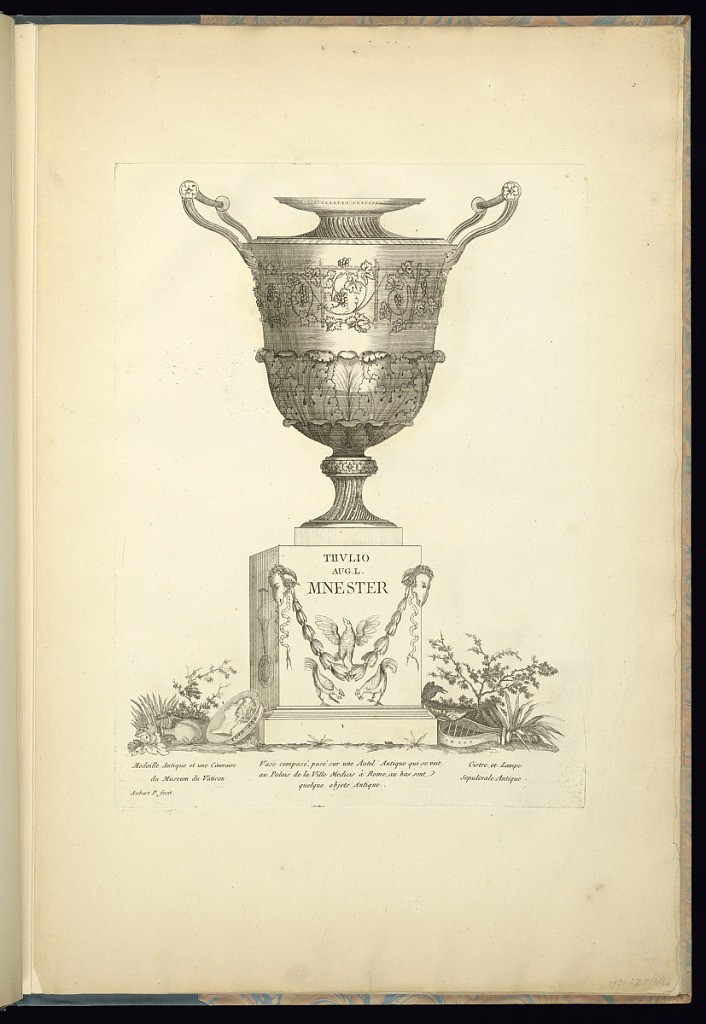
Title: Vase After the Antique
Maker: Aubert Henri Joseph A. Parent, French, 1753–1835
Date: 1789-1792
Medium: Etching and engraving on paper
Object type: Print
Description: Large vase decorated with swirling vine and acanthus leaf ornamentation. The vase is elevated on a plinth that features ram head mascarons at the left and right edge. From their horns is draped a garland, at the bottom of which is a carved bird with wings outstretched, and two pecking roosters on either side. The plinth is inscribed: TIIVLIO / AUG.L. / MNESTER. To the left of the plinth is an overturned amphora and a large medal with a profile carved on the front and Greek letters on the side. To the right of the plinth is a sistrum and a lamp. The objects are placed amidst foliage. Although the printed descriptions provide locations for Parent's study of antiquities, the compositional arrangement is imagined.  The plate is signed and numbered.